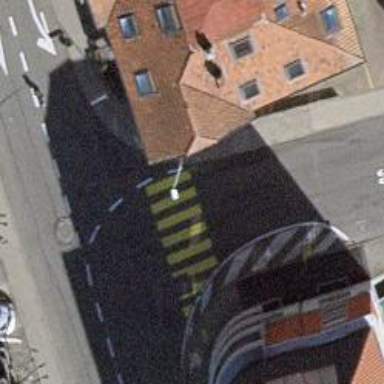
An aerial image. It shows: Zebra crossing on the road.